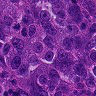
Metastatic tissue present: yes